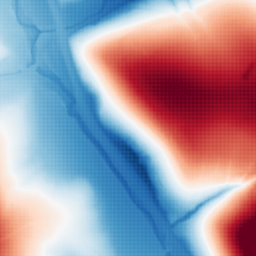
Category: classical
Decomposition family: gaussian
Decomposition parameters: sigma: 100
Upsampling method: sinc_blackman
Upsampling parameters: scale: 8
kernel_size: 16
Upsampling scale: 8